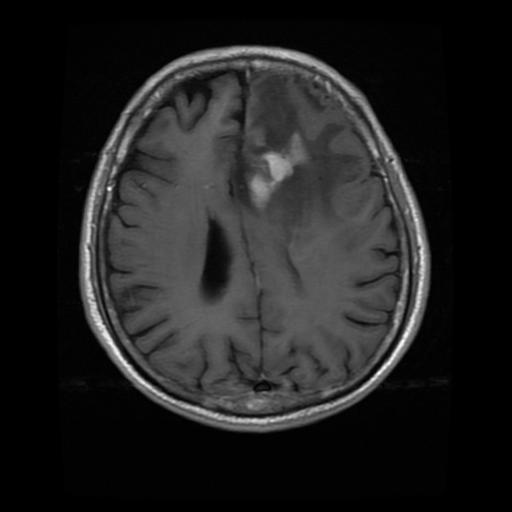
Label: glioma